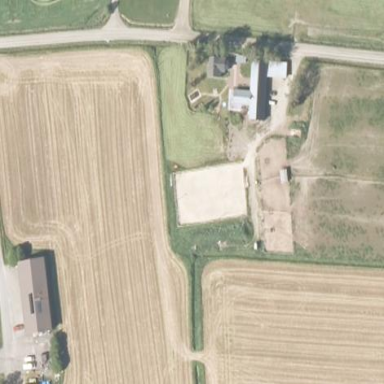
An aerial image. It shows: Farmyard area.